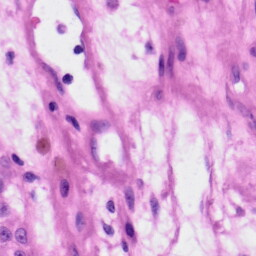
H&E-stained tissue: Skin